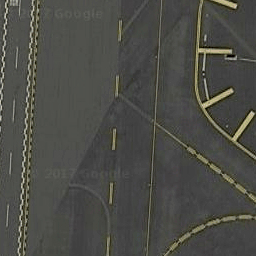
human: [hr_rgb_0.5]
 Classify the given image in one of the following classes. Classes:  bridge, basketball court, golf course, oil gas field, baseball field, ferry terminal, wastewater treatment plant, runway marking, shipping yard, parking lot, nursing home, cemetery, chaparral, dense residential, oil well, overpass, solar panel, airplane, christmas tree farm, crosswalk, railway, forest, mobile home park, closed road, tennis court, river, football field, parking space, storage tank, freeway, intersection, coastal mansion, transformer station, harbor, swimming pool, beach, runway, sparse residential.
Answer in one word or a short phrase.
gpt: runway marking